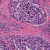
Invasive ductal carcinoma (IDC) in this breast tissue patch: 0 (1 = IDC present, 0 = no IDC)